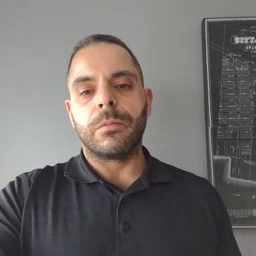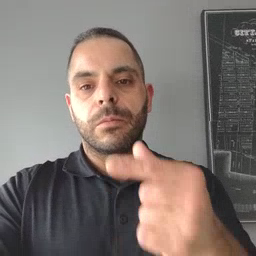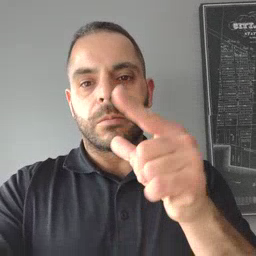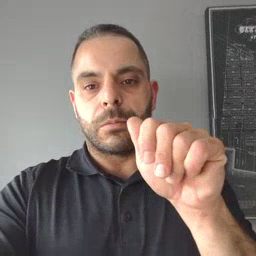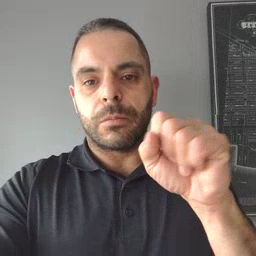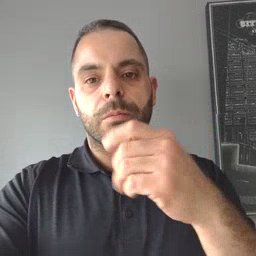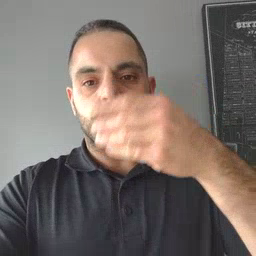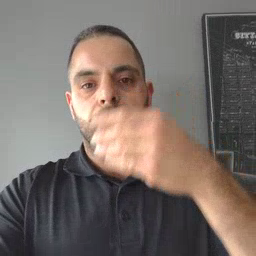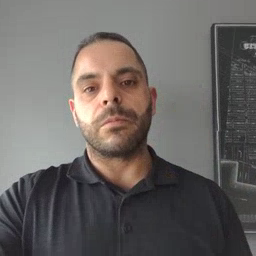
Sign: glasswindow